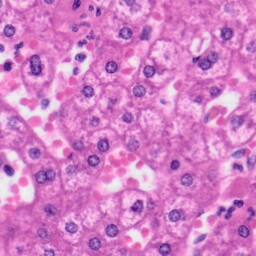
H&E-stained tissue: Liver